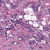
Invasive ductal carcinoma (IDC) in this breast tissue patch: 1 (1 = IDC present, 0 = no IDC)